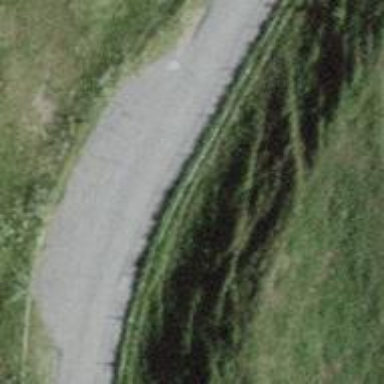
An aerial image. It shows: Passing place on the road.